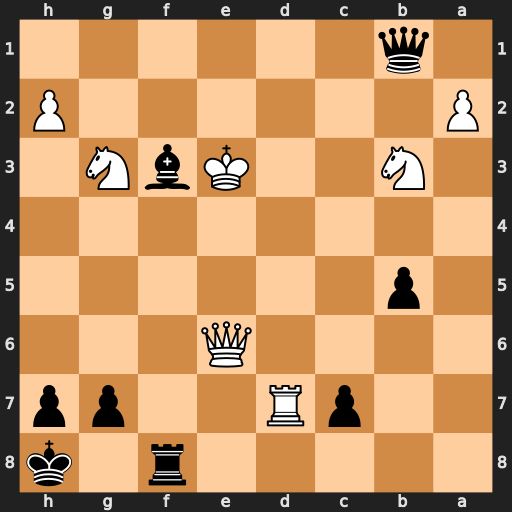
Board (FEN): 5r1k/2pR2pp/4Q3/1p6/8/1N2KbN1/P6P/1q6
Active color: b
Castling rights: -
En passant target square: -
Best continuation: Qe1+ Kd3 Qxe6